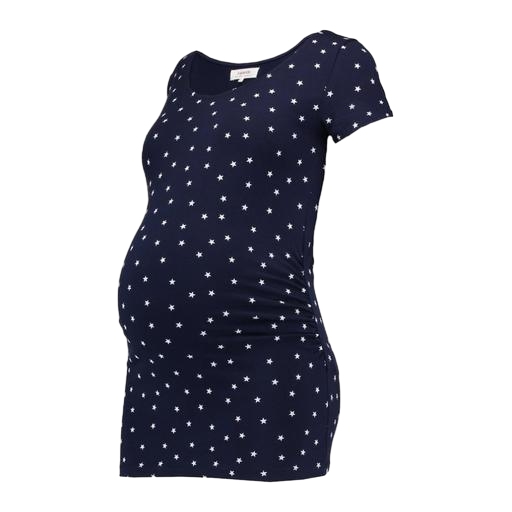
blue maternity/nursing top, blue maternity navy polka heart cap, blue maternity navy folk floral, white background